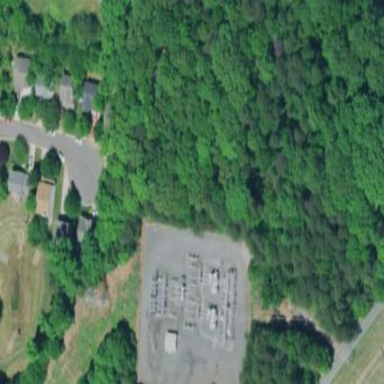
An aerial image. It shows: Distribution substation surrounded by fence.